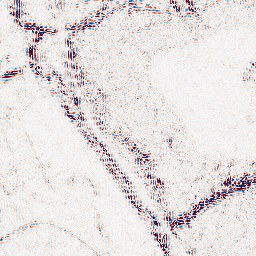
Category: wavelet
Decomposition family: wavelet_dwt
Decomposition parameters: wavelet: db4
level: 2
Upsampling method: bicubic_16x
Upsampling parameters: scale: 16
Upsampling scale: 16